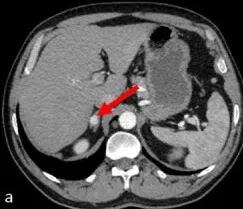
Arterial phase CT scan: a, b.
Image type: radiology (ct)